Interaction volume radius: 10 \u00c5
Interaction volume height: 15 \u00c5
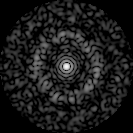
Disorder parameter: 0.8554